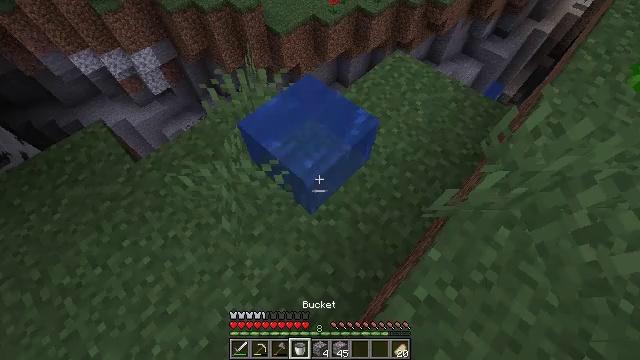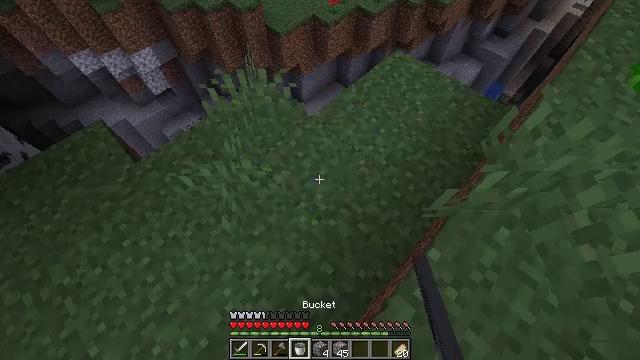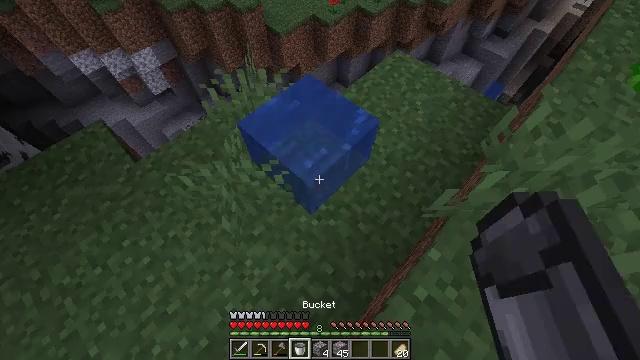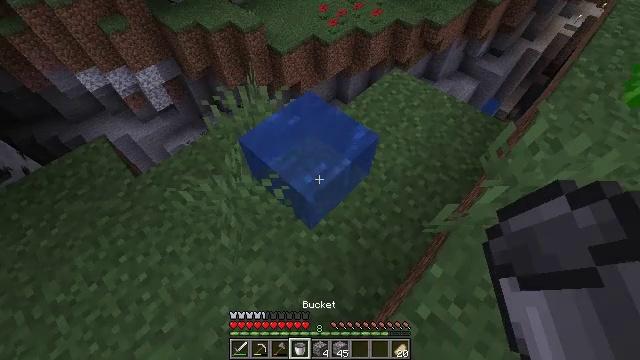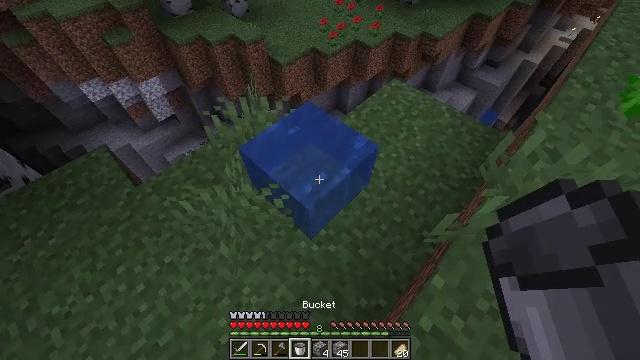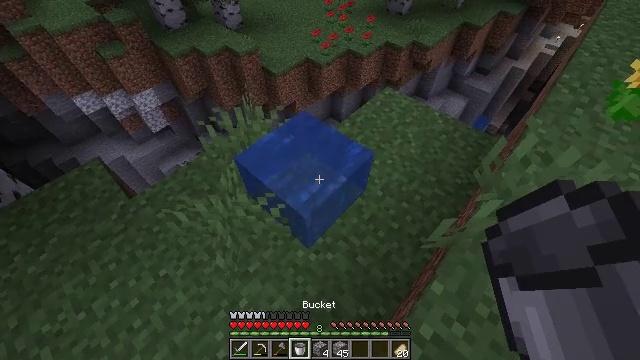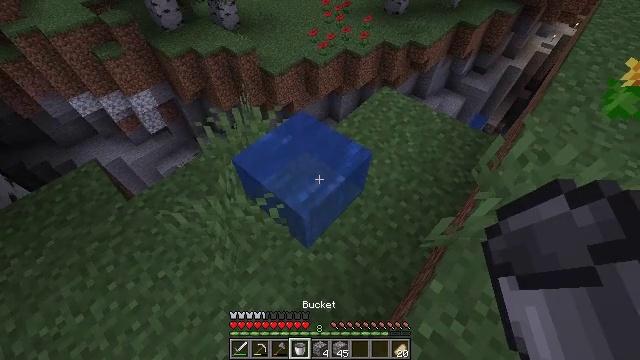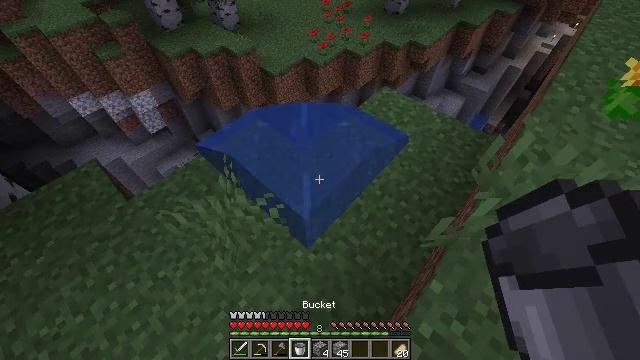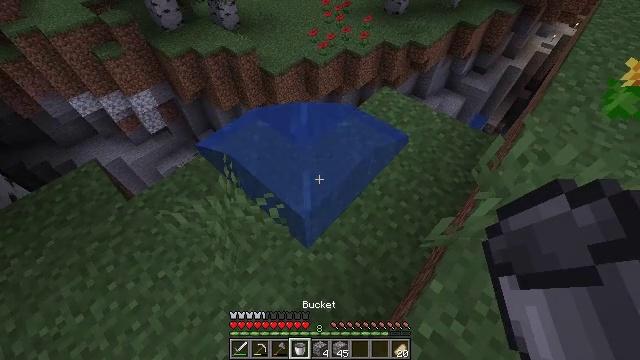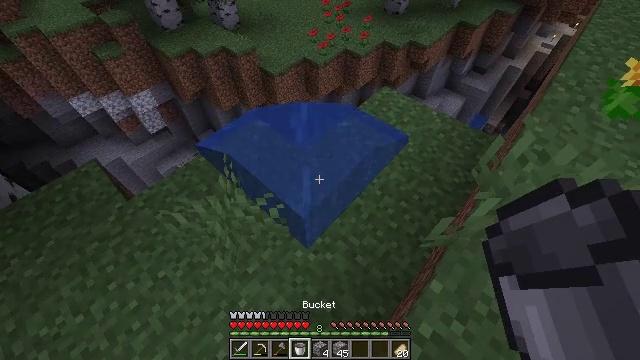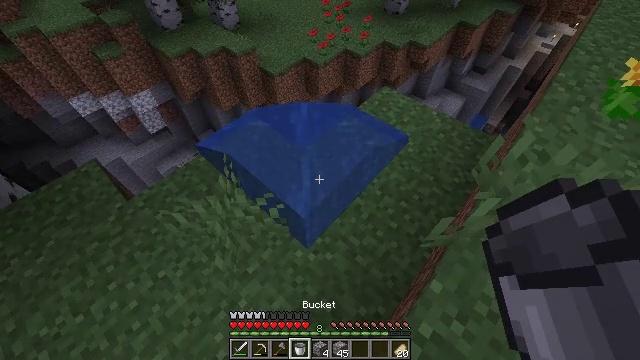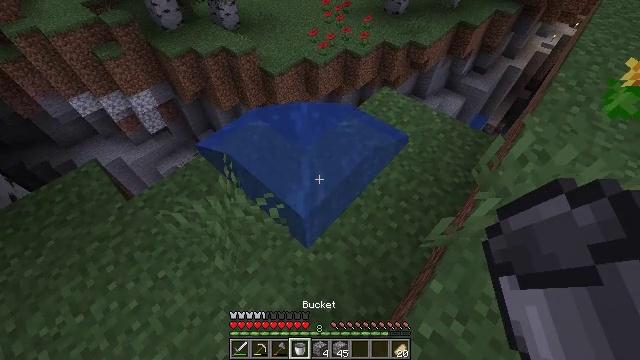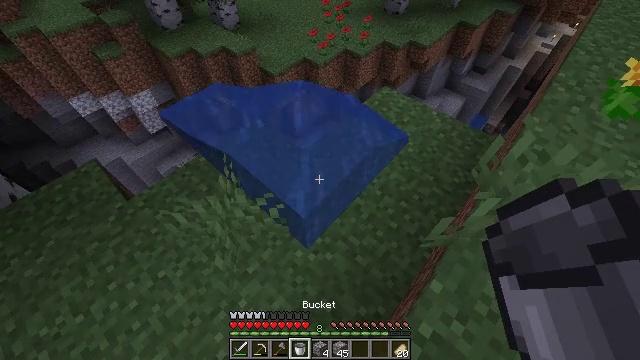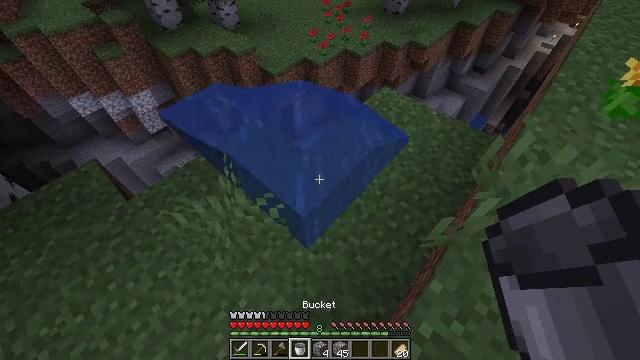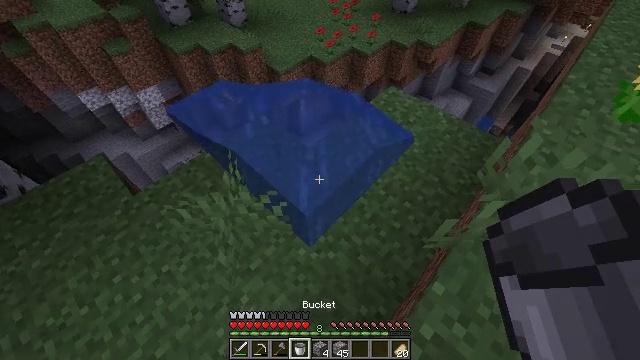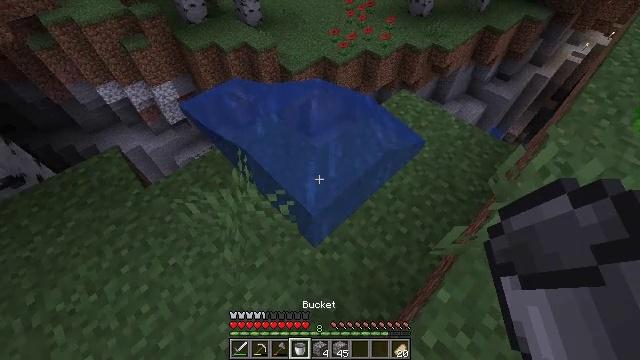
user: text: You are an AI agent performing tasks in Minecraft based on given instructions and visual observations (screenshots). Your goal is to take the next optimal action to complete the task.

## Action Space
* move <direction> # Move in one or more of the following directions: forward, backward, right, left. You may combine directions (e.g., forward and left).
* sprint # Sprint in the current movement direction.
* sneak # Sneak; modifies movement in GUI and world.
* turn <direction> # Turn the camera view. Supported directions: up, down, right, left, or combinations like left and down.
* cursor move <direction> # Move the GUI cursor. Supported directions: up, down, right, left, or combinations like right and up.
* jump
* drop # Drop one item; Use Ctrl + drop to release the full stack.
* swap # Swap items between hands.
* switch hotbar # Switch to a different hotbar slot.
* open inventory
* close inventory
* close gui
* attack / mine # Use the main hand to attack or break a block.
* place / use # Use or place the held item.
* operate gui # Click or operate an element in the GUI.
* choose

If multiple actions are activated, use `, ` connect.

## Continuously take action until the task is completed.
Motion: motion action
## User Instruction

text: Mine spruce leaves from the tree.
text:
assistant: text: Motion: no_op
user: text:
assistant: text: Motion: no_op
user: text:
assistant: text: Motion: turn up
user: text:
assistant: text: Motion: turn up
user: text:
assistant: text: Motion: turn right and up
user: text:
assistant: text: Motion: no_op
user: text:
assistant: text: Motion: no_op
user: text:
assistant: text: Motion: no_op
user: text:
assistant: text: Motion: no_op
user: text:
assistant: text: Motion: no_op
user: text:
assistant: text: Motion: no_op
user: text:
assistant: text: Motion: no_op
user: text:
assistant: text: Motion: no_op
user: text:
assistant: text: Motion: turn left
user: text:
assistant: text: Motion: turn left
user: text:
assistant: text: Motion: turn left
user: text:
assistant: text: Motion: no_op
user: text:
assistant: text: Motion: turn right
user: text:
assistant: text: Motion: turn right
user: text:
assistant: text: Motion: turn right
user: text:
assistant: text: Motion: no_op
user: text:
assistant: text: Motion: no_op
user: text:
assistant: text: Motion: no_op
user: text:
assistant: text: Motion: no_op
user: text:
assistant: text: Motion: turn right and up
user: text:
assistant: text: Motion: turn right and up
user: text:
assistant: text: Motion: turn right and up
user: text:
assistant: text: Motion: turn right and up
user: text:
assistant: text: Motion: turn right and up
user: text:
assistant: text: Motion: move forward, sprint, turn right and up